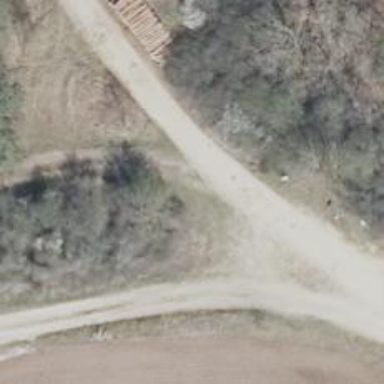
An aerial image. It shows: Sandy track road with grade4 tracktype.